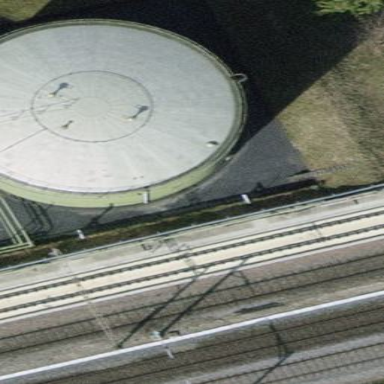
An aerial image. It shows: Storage tank building.